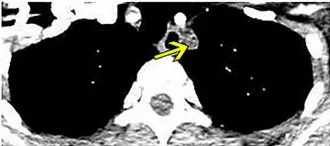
Enhanced computed tomography shows thrombus formation in several arteries (yellow arrows). (B) Thrombus crosses to the left subclavian artery, leading to embolism of this artery.
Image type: radiology (ct)